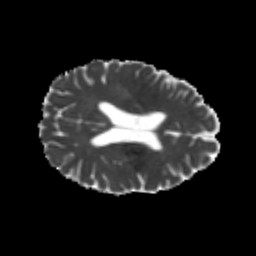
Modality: MD
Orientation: axial
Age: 20
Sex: male
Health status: healthy
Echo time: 0.074 s